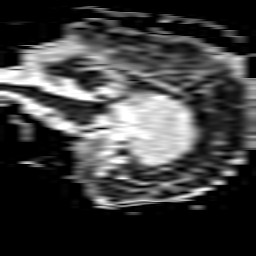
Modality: ADC
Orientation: sagittal
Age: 86
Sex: male
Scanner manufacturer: philips
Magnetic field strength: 3 T
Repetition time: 4.003 s
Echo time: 0.06119 s